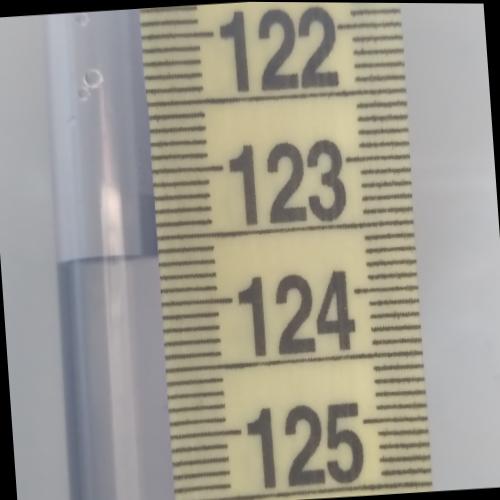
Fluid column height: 123.6 cm